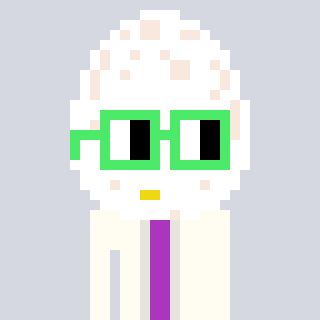
a pixel art character with square light green glasses, a egg-shaped head and a grayscale-colored body on a cool background